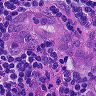
Metastatic tissue present: yes